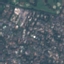
Label: Residential